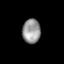
Tissue: lung
Cell type: Epithelial cells
Senescence score: 0.2115
Nuclear area (px): 435
Mean DAPI intensity: 149.375